Interaction volume radius: 5 \u00c5
Interaction volume height: 15 \u00c5
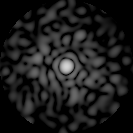
Disorder parameter: 0.8813